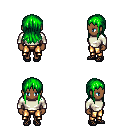
a pixel art fantasy rpg character, female body template, human, dark skin, white long-sleeve shirt, gold greaves, green unkempt hairstyle, ghillies, four views (front, back, left, right), 2x2 character sprite sheet, small pixel art, hard edges, no anti-aliasing